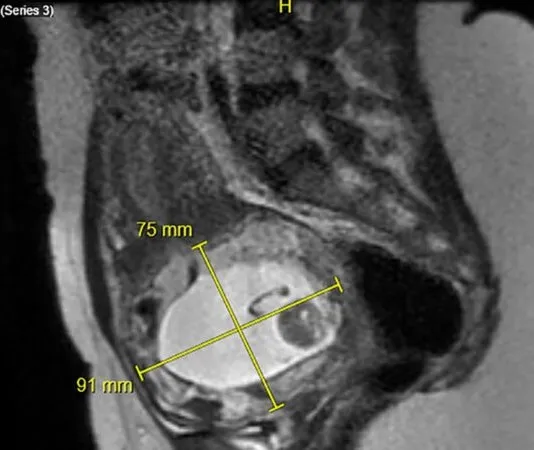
Sagittal pelvic magnetic resonance imaging demonstrating the cervical ectopic pregnancy with measurement of the gestational tissue mass (91 mm x 75 mm).
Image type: radiology (mri)